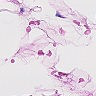
Metastatic tissue present: no